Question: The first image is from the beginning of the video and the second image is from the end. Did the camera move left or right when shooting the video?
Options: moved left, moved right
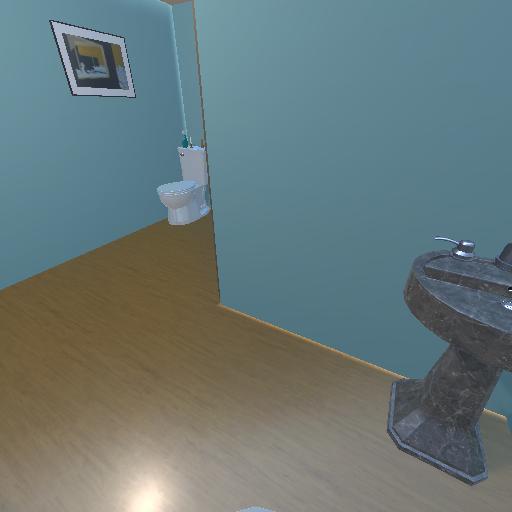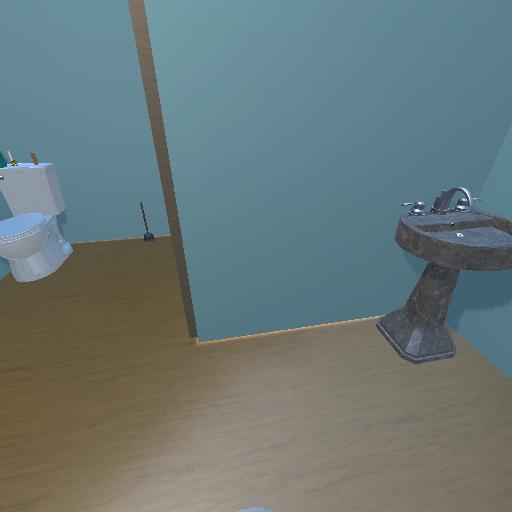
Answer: moved left